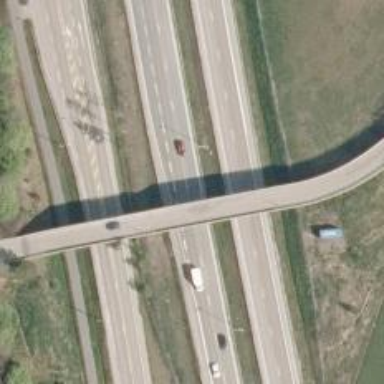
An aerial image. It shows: Asphalt motorway.